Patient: sex F, age 67
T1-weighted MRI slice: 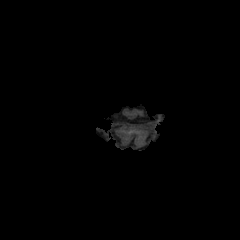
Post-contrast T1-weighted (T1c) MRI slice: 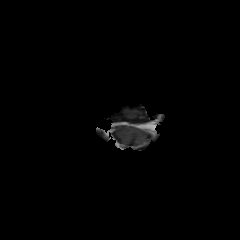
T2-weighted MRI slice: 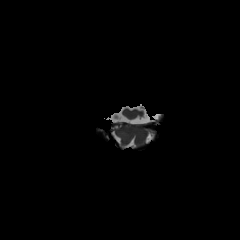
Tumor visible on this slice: no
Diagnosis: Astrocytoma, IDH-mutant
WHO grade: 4